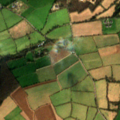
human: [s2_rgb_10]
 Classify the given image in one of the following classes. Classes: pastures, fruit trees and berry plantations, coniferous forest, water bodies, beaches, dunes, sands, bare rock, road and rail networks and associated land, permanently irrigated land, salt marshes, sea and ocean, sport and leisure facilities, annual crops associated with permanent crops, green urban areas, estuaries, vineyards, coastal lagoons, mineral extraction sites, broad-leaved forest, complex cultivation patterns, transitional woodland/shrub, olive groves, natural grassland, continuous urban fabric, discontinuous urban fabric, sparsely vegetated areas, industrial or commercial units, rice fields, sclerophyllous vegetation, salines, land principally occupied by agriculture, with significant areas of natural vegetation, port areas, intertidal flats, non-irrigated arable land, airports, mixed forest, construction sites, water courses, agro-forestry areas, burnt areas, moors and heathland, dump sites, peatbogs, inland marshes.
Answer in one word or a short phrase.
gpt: non-irrigated arable land, pastures, coniferous forest